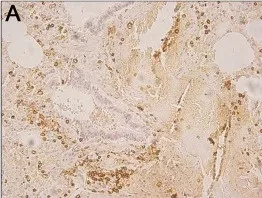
(A-C) Immunohistochemical staining CD45-positive showing peribronchial and intrabronchial wall leukocyte infiltrates.
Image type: pathology (immunostaining)